Question: Is it possible to draw rectangle using OxyPlot? Something like
:
or does OxyPlot not support this?
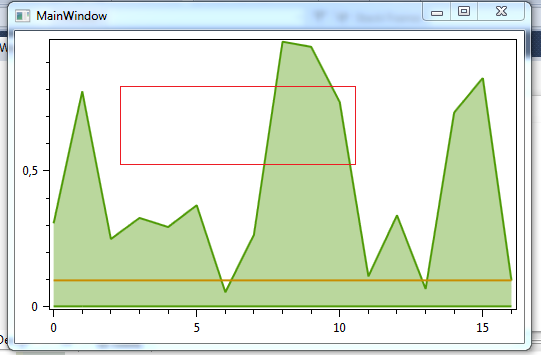
Answer: You can indeed.
There's a couple of ways you can do it. I would prefer to use an annotation as this will also give you a highlighted background and give you the option to add click events on this area. There's probably a way to remove the highlight if you want to make it look like the image you've provided.
'''
var Event = new PolygonAnnotation();
Event.Layer = AnnotationLayer.BelowAxes;
Event.StrokeThickness = 5;
Event.Stroke = OxyColor.FromRgb(0, 0, 255);
Event.LineStyle = LineStyle.Automatic;
Event.Points.Add(new DataPoint(X, Y));
Event.Points.Add(new DataPoint(X, Y));
Event.Points.Add(new DataPoint(X, Y));
Event.Points.Add(new DataPoint(X, Y));
'''
Another more simplistic way is to create a line series and give it the corners of your rectangle.